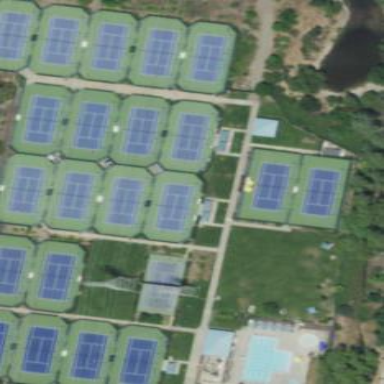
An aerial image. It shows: Tennis court on pitch.